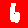
Digit: 6